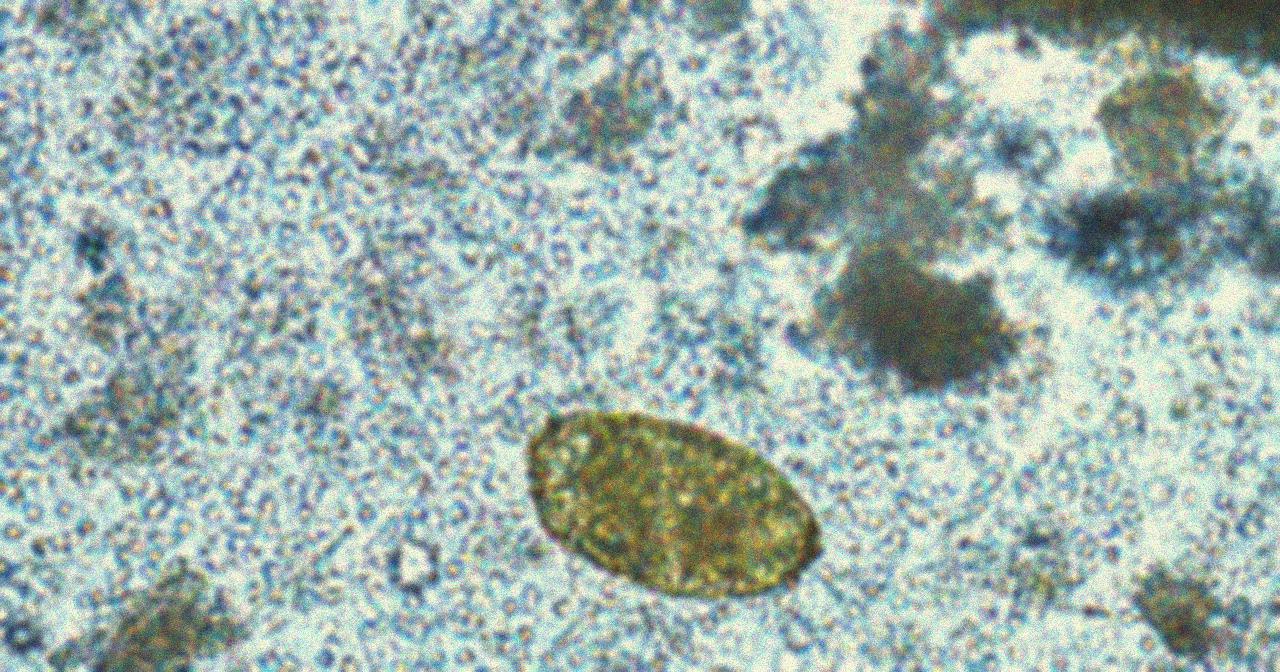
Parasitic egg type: Paragonimus spp